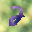
Label: 2